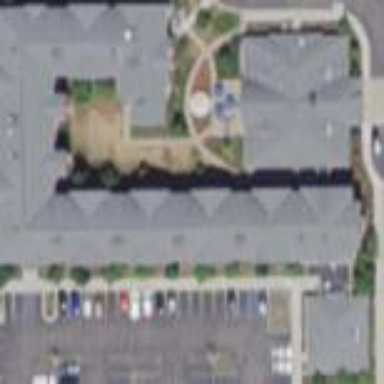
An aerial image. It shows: Hotel building.